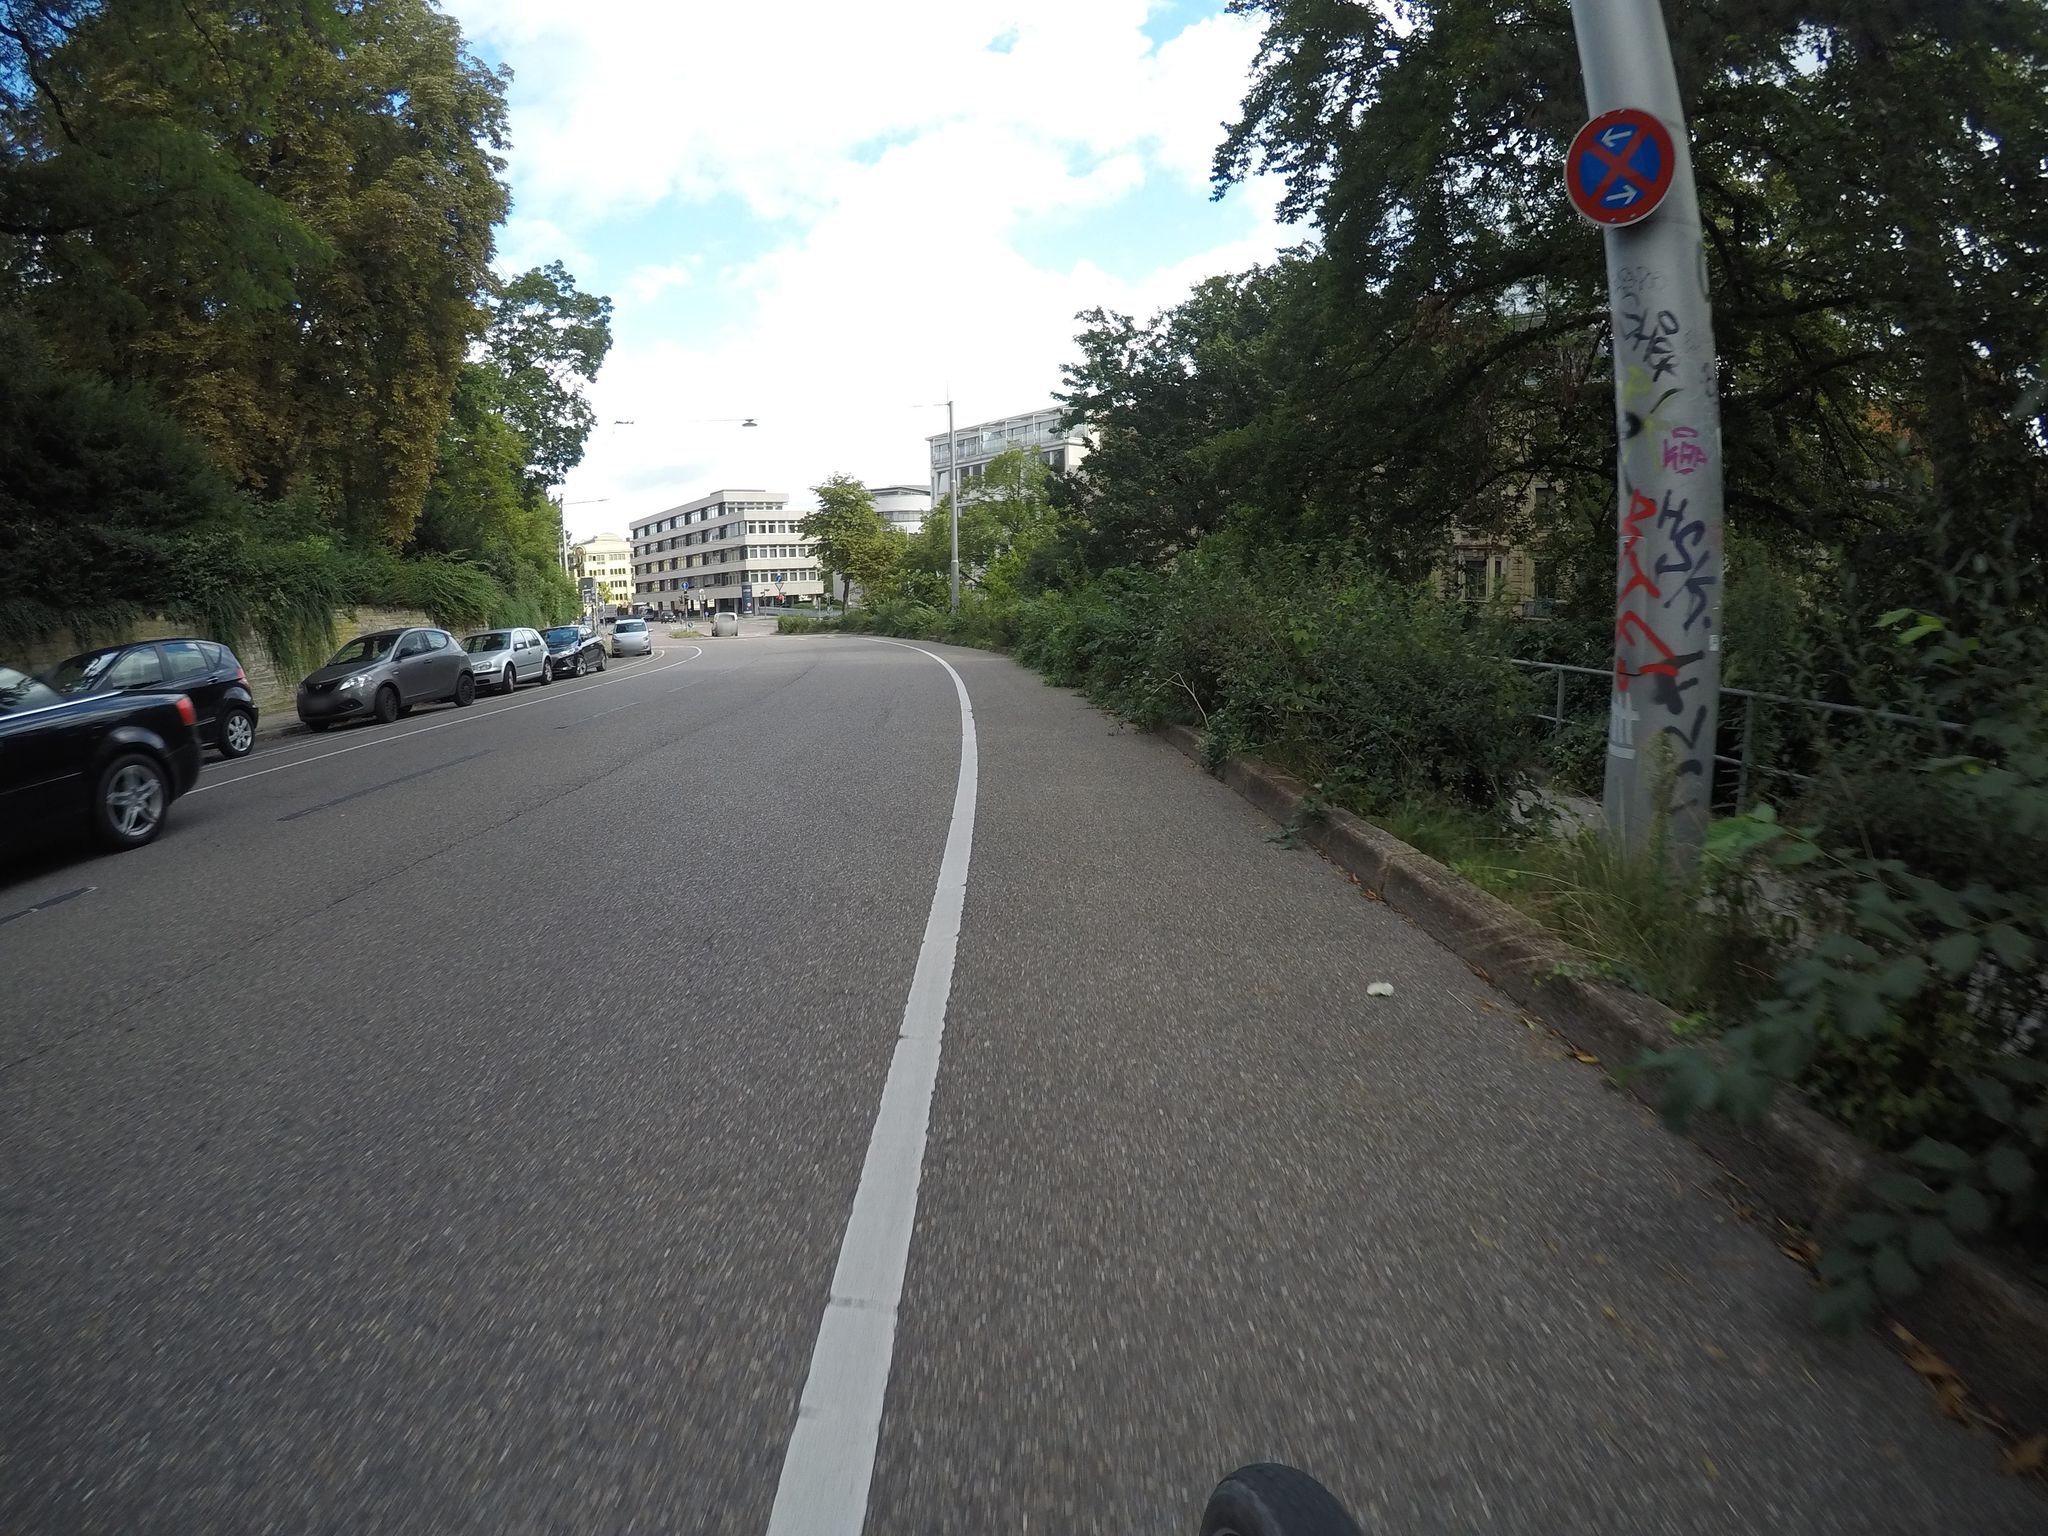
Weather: cloudy
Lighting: day
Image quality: good
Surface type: cycling surface
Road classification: footway
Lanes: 3, 2
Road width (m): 13
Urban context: urban centre
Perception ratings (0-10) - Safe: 5.15, Lively: 6.31, Beautiful: 8.69, Boring: 2.51, Depressing: 1.18, Wealthy: 5.96